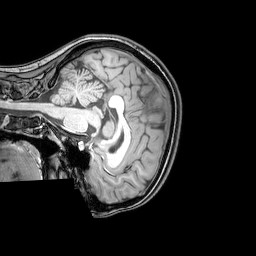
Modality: T1w
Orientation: sagittal
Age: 22
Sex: female
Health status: healthy
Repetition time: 0.081 s
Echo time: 0.037 s